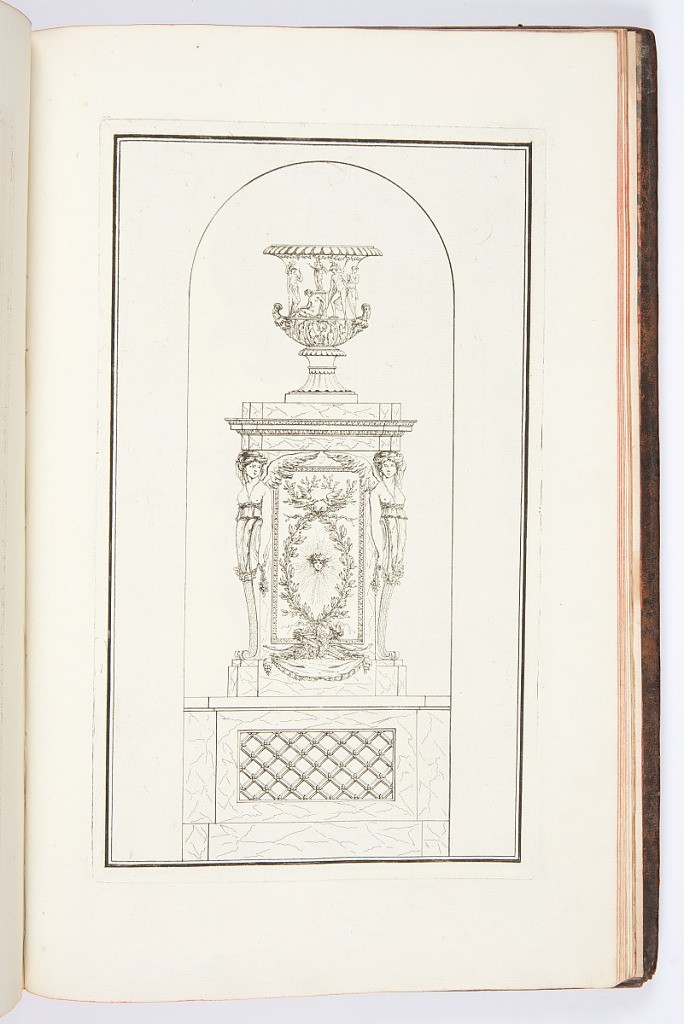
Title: POELE Russe, décoré de Cariatides, et surmonté d’un vase antique
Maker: Louis-Gustave Taraval, French, 1738 – 1794
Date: ca. 1791
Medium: Etching on paper
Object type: Print
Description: Design for a stove heater decorated with neoclassical motifs, in the form of a pedestal supporting a vase. The pedestal is on a base decorated with a diaper and floral pattern. The pedestal is decorated with corner female winged caryatids, and a front panel featuring the head of the god Apollo, with intertwined foliate branches, birds, and a trophy incorporating a flaming torch, quiver of arrows, and a bow. The vase is decorated with a frieze of classical figures, and leaf and gadrooning motifs. The stove is set into an arched niche.